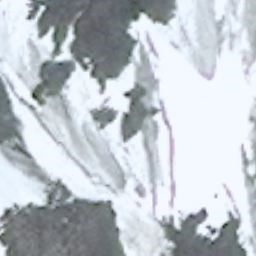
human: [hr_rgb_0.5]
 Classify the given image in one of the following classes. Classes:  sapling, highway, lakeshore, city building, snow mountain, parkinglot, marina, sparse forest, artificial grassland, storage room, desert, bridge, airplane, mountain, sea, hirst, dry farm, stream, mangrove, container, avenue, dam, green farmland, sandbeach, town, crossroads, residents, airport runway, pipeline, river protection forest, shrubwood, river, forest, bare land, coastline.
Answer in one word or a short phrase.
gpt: snow mountain